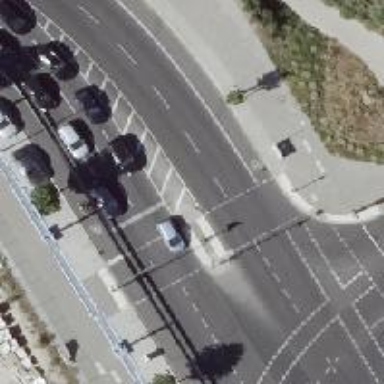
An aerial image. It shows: Crossing with traffic signals and central island.